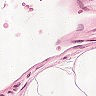
Metastatic tissue present: no